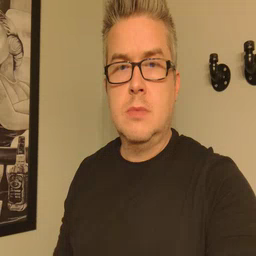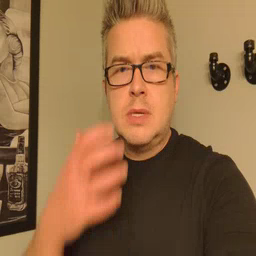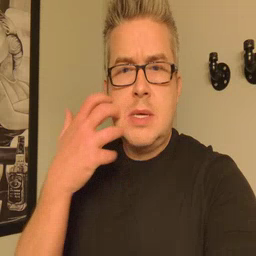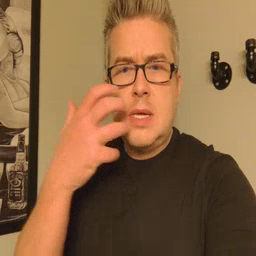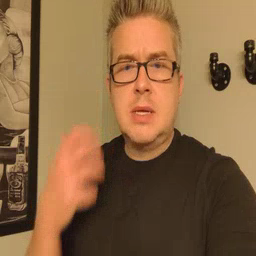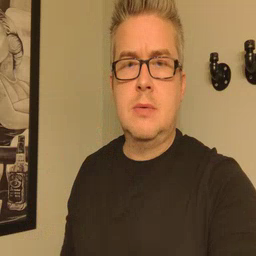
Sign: tiger